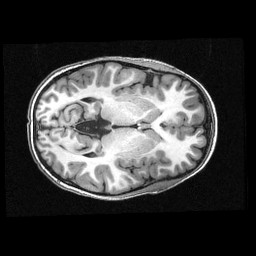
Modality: T1w
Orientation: axial
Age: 10
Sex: male
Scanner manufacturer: siemens
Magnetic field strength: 3 T
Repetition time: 2.3 s
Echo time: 0.00336 s